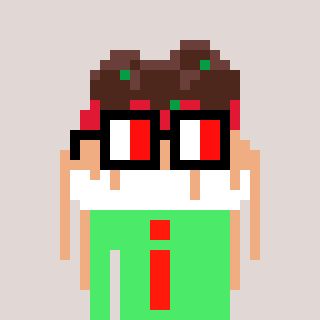
a pixel art character with square glasses with black frames and red eyes, a spaghetti-shaped head and a teal-colored body on a warm background